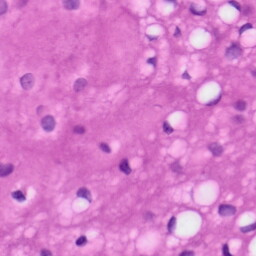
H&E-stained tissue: Tonsil